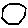
Label: hexagon